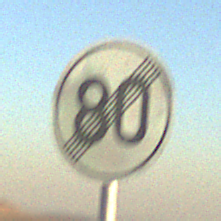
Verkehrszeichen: EndeGeschwindigkeit80
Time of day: SunriseSunset
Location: Outdoor (Nature)
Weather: Clear
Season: NotSpecified
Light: Natural